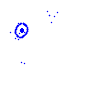
Particle: electron